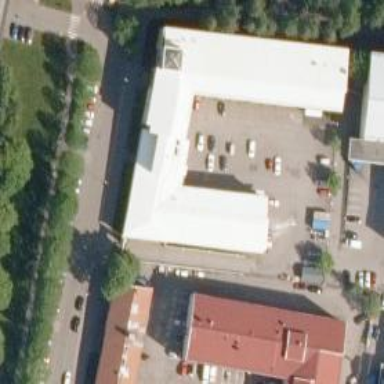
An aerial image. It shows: Fitness centre on leisure land.